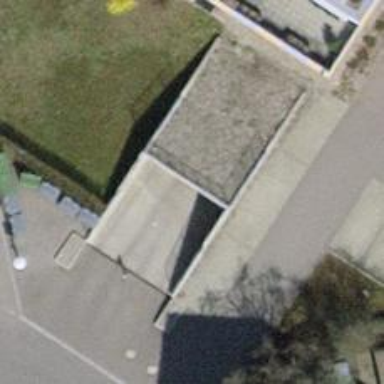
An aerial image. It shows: Parking entrance.